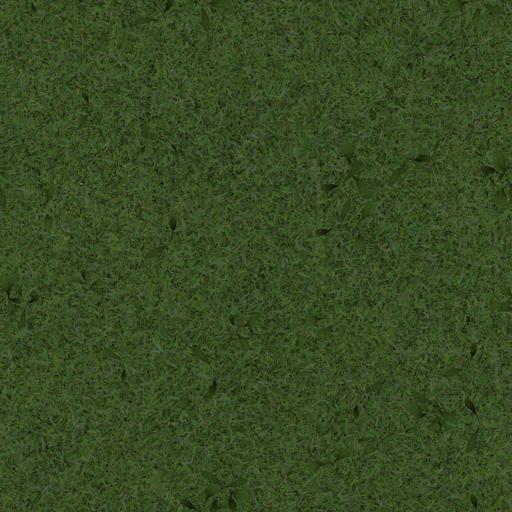
Tags: grass green ground